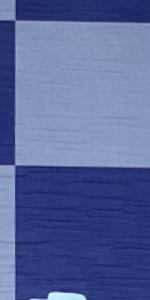
Label: Empty